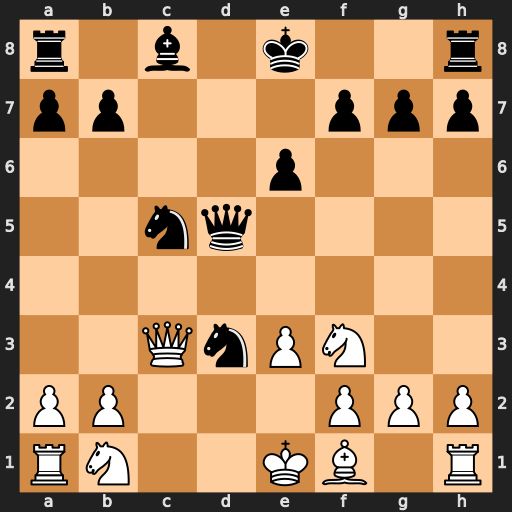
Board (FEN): r1b1k2r/pp3ppp/4p3/2nq4/8/2QnPN2/PP3PPP/RN2KB1R
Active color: w
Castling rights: KQkq
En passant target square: -
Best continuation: Bxd3 Nxd3+ Ke2